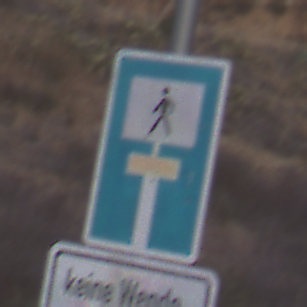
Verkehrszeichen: SackgasseFussgaengerDurchlaessig
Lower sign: HinweisGeaenderteVorfahrtVerkehrsfuehrungVerkehrsregelung3
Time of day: SunriseSunset
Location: Outdoor (Suburban)
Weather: PartlyCloudy
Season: NotSpecified
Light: Natural